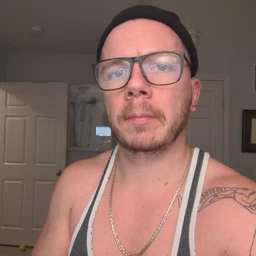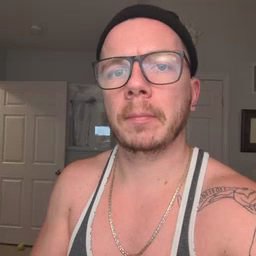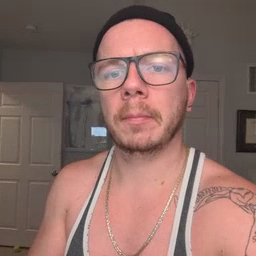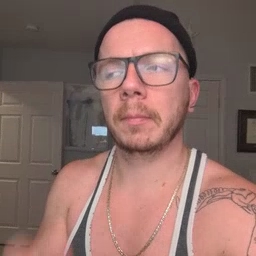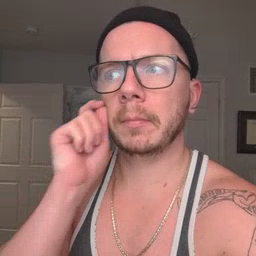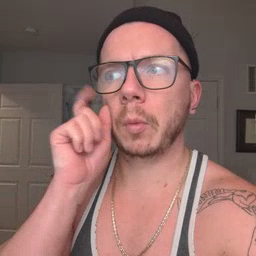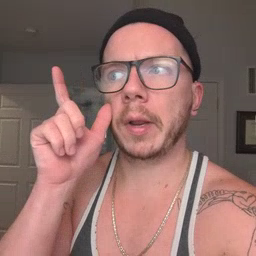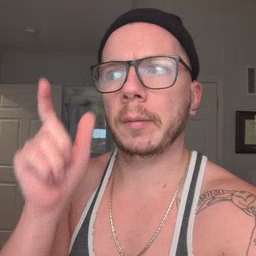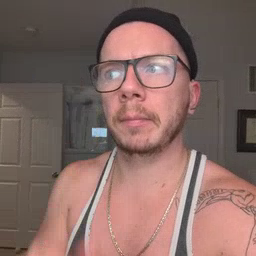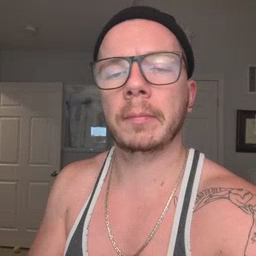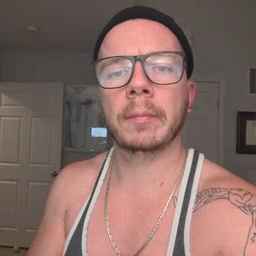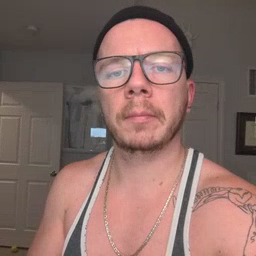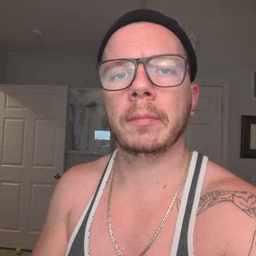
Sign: awake